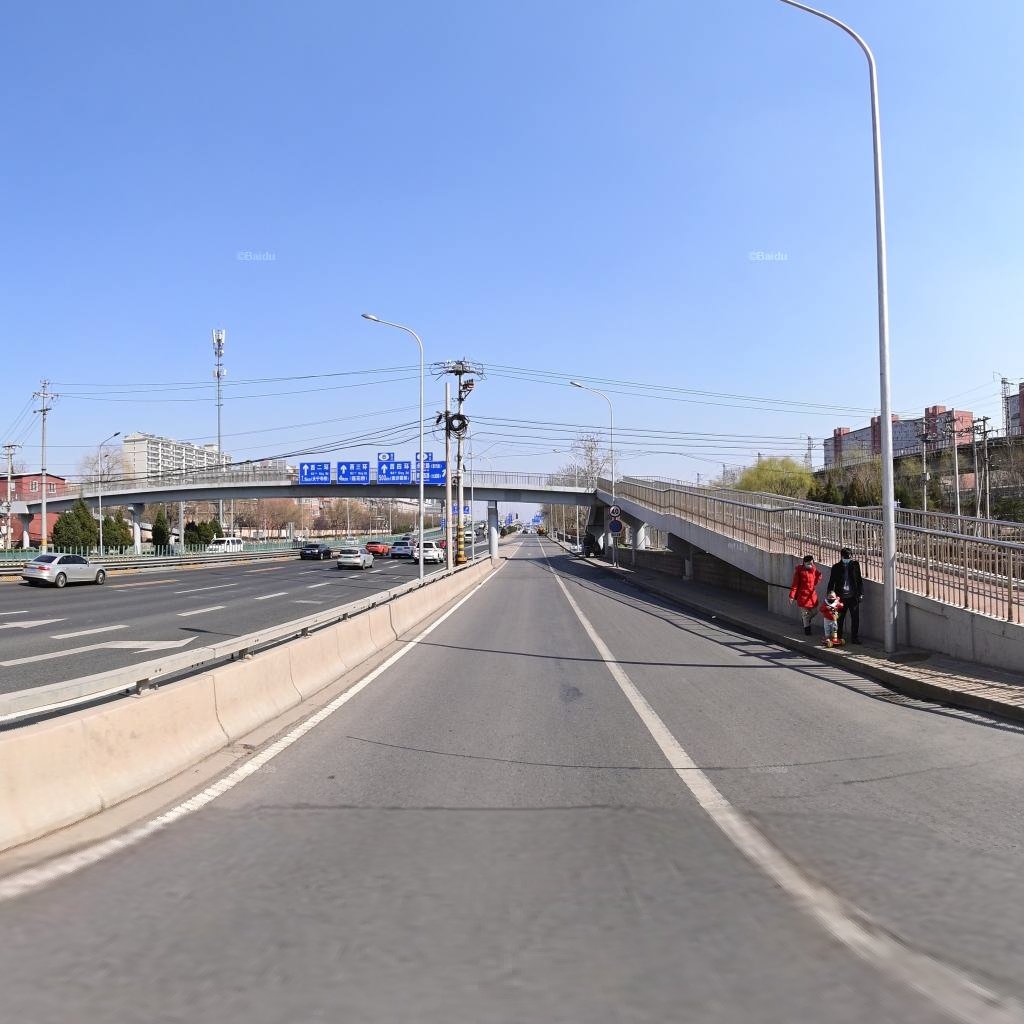
Region: Haidian
Road damage annotations: transverse crack, transverse crack